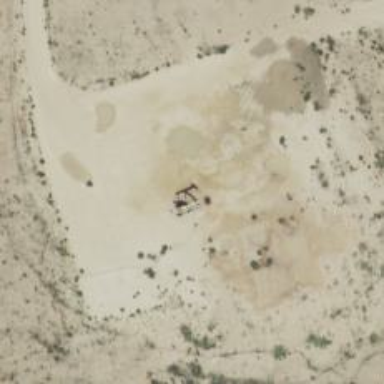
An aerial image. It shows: Petroleum well that is man-made.